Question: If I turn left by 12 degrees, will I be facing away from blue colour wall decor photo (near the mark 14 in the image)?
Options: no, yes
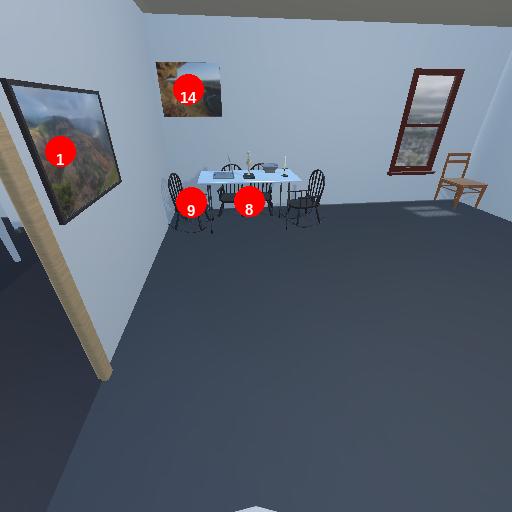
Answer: no